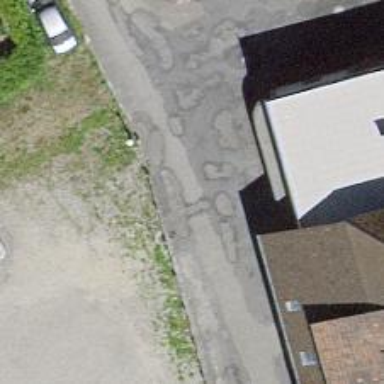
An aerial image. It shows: Residential road with asphalt surface and no sidewalks.